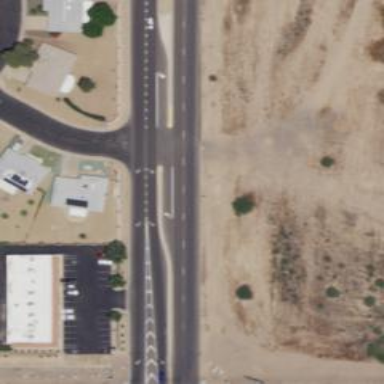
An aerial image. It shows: Secondary road with asphalt surface.